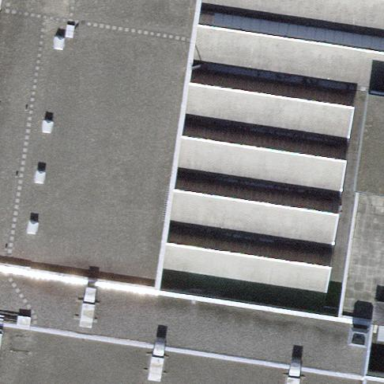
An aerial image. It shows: Manufacturing building.